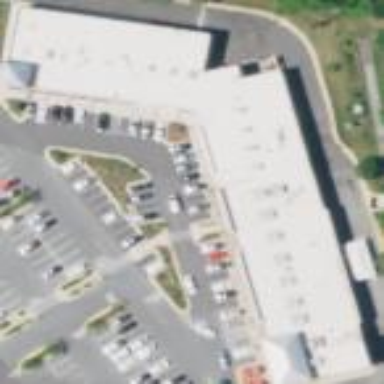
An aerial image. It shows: Retail building.